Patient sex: F
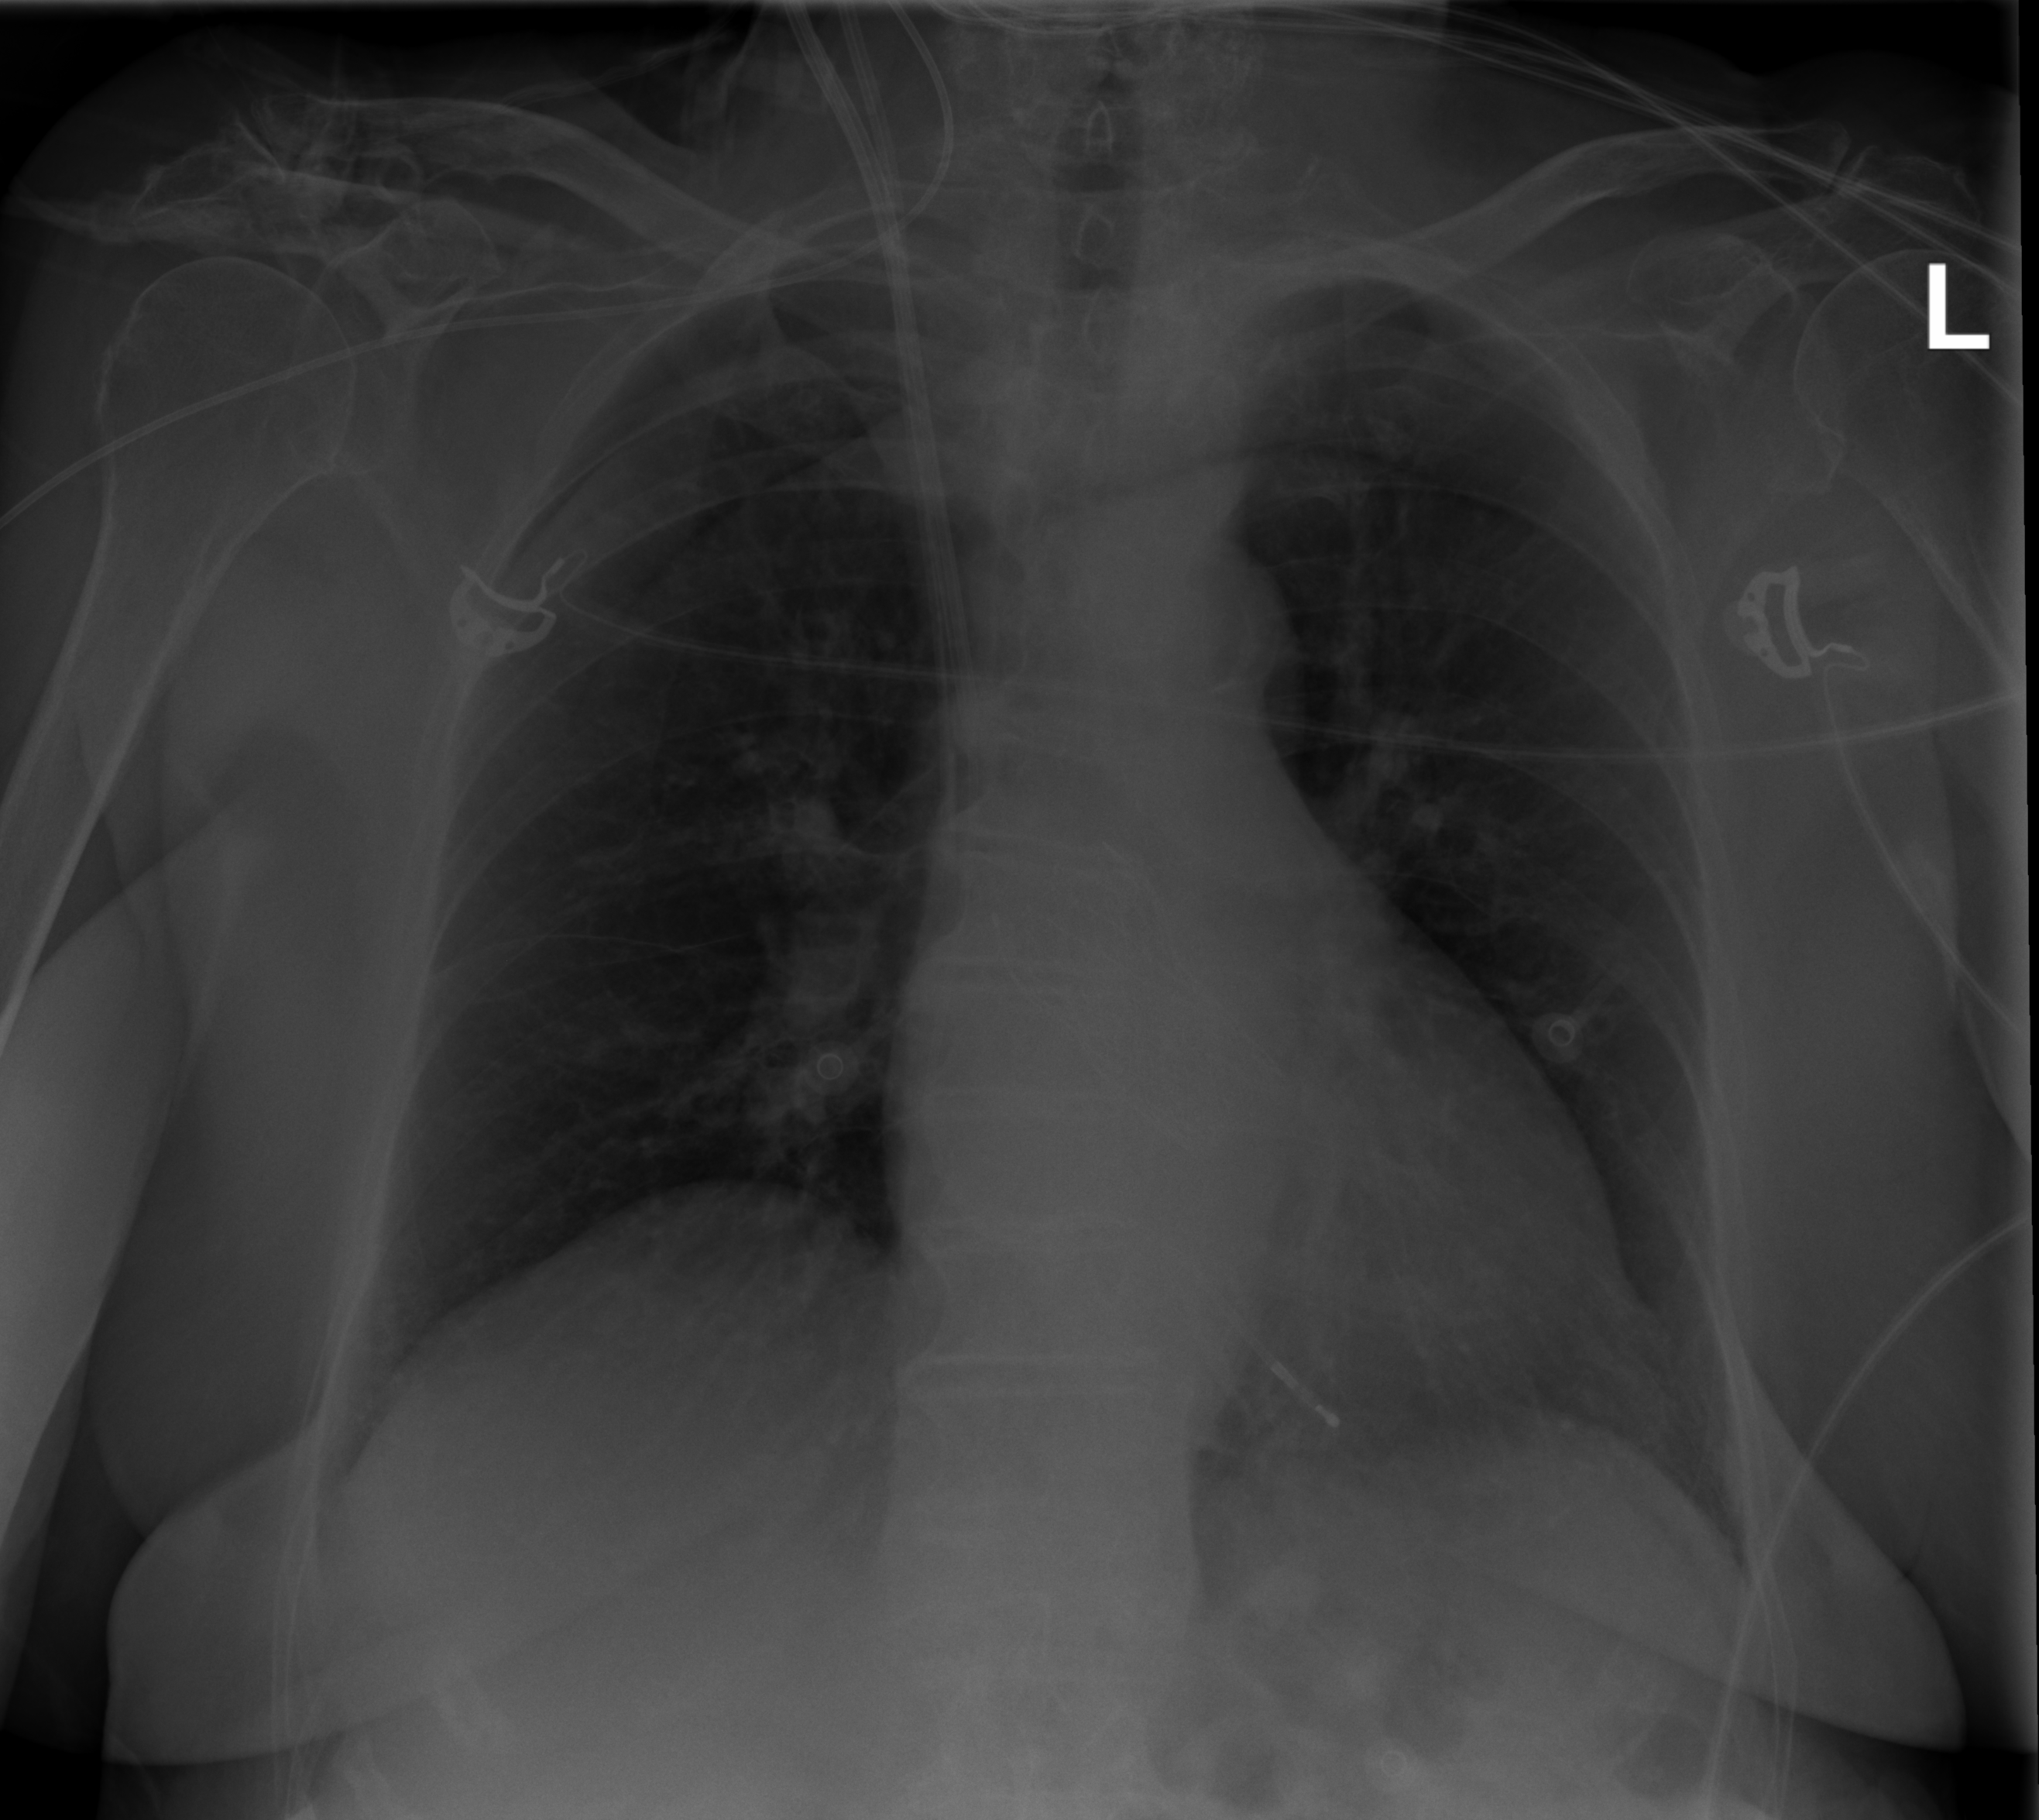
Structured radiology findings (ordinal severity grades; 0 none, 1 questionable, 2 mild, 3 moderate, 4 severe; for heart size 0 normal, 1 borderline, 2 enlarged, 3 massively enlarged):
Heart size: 0
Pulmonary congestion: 0
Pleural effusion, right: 0
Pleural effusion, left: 0
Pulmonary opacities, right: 0
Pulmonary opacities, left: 0
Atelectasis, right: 2
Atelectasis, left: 2